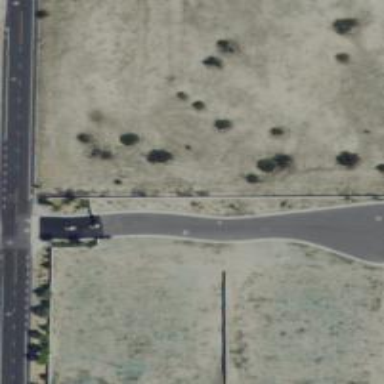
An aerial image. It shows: Simple road.